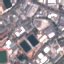
Land use / land cover: Industrial